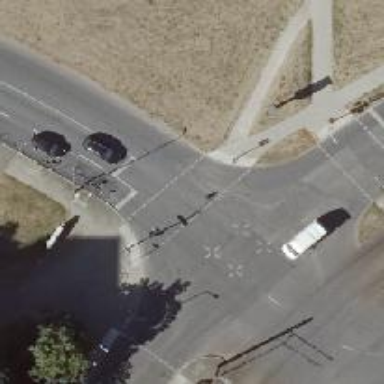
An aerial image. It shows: Tertiary road with asphalt surface and lane markings present.